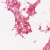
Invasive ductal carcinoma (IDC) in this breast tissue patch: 0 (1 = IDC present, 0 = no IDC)